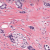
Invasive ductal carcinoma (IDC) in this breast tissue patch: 1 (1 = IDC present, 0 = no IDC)